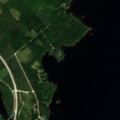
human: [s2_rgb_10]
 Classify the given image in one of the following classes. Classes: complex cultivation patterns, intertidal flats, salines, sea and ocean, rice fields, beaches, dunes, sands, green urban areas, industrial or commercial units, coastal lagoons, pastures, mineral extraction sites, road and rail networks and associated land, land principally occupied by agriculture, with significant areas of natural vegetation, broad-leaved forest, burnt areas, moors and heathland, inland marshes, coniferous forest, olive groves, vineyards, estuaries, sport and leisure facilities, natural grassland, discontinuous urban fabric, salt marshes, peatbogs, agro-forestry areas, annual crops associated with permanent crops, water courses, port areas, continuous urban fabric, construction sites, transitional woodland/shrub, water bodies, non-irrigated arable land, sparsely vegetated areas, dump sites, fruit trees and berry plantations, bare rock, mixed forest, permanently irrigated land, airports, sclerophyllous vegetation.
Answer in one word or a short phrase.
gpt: coniferous forest, mixed forest, water bodies